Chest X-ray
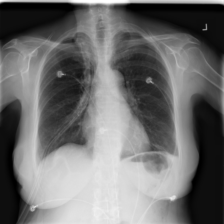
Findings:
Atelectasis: positive
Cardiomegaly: negative
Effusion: negative
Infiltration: negative
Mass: negative
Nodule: negative
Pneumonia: negative
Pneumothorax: negative
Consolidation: negative
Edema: negative
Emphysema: negative
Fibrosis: negative
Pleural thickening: negative
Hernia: negative